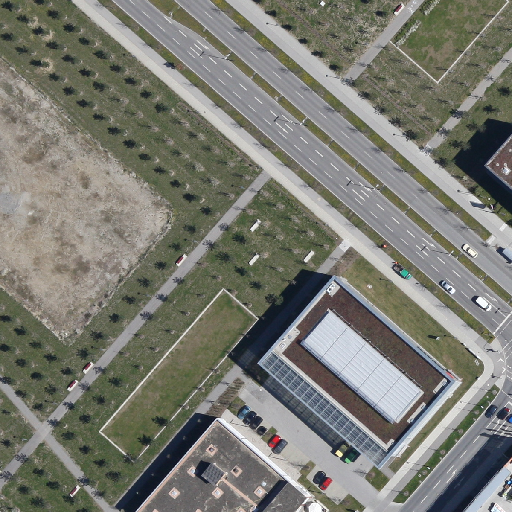
Referring expression: car in the parking area